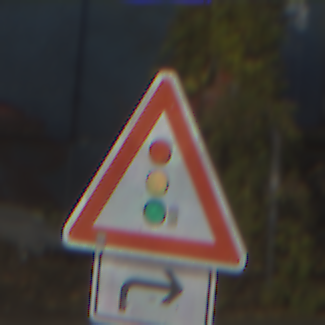
Verkehrszeichen: Lichtzeichenanlage
Zusatzzeichen unten: RichtungsangabeDurchPfeile5
Umgebung: Outdoor, Urban
Tageszeit: MorningAfternoon
Wetter: PartlyCloudy
Licht: Natural
Jahreszeit: NotSpecified
Kontrast: MediumContrast